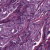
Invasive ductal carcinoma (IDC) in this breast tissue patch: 1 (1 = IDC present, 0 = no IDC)